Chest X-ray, PA view. Patient: 11 years old, sex M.
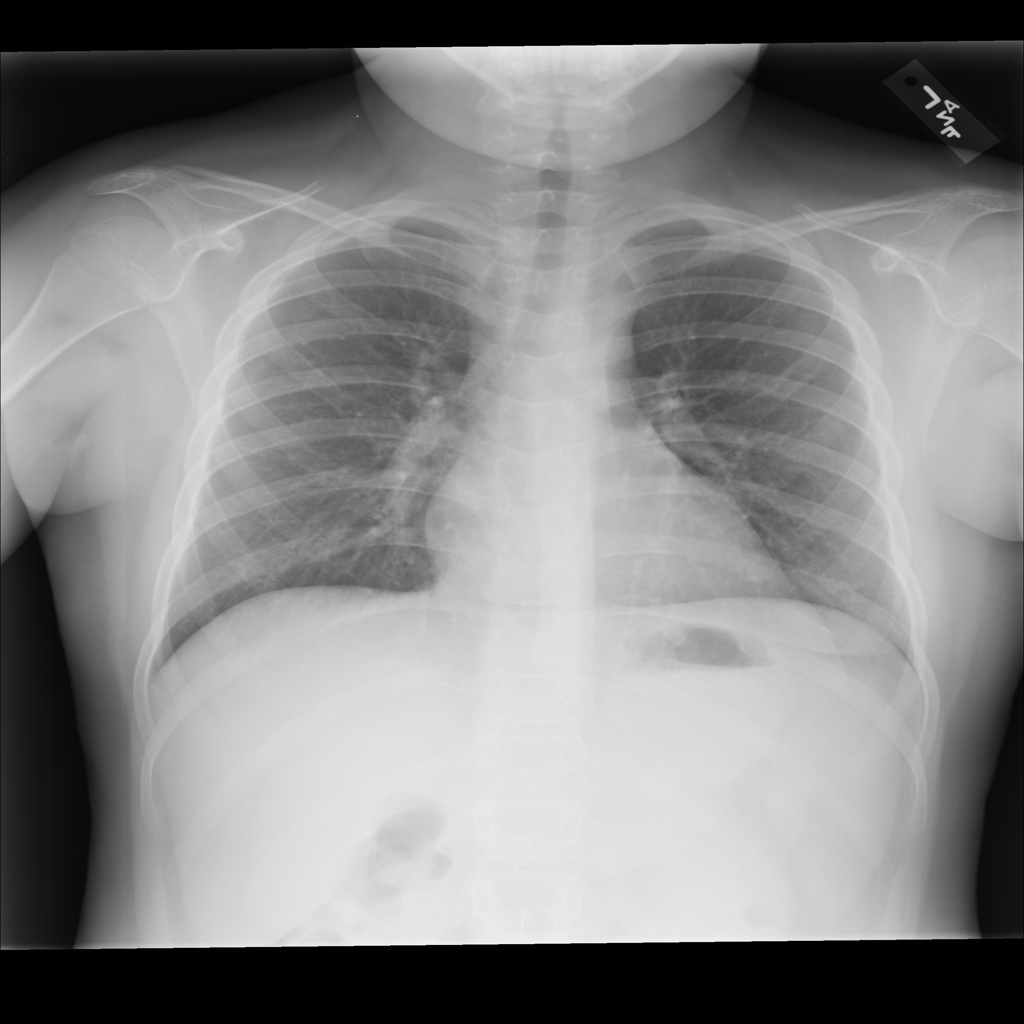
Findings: No Finding